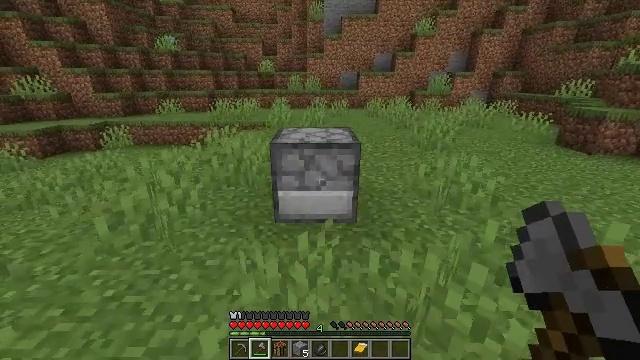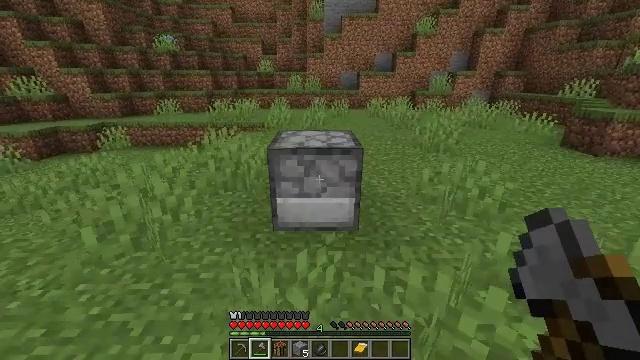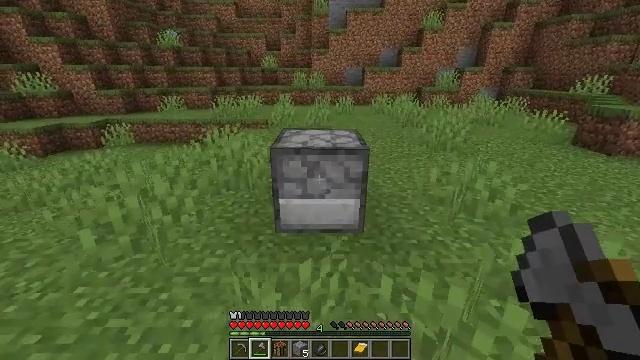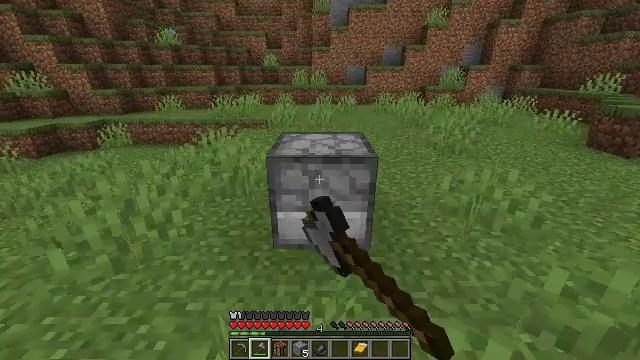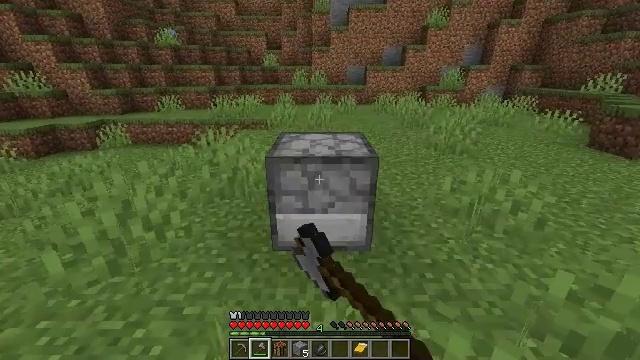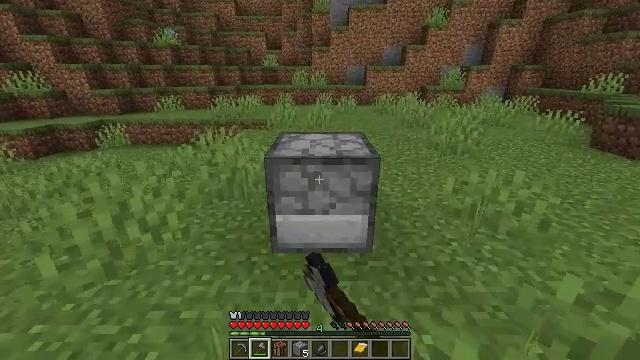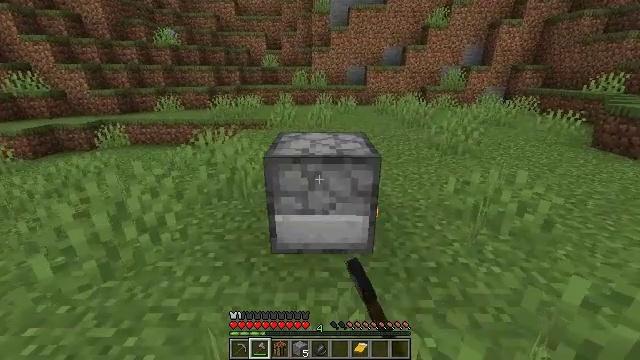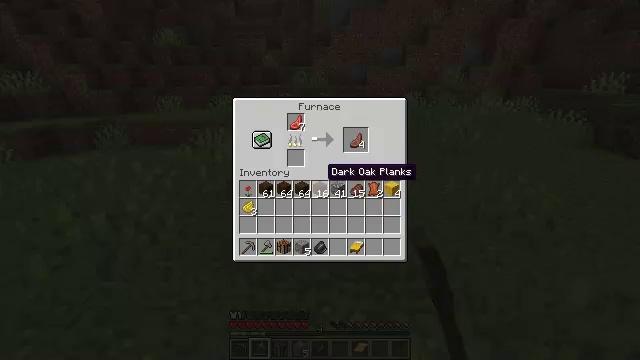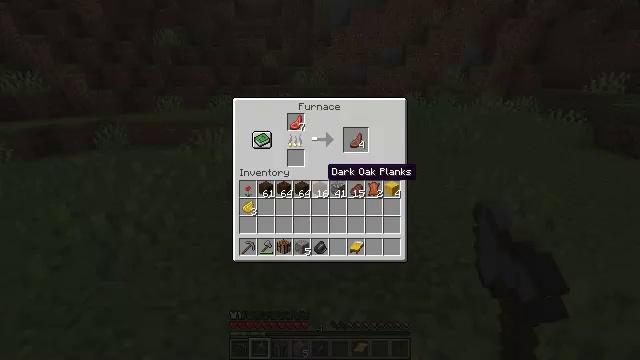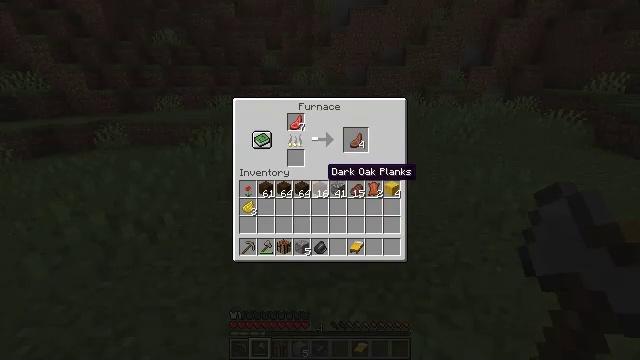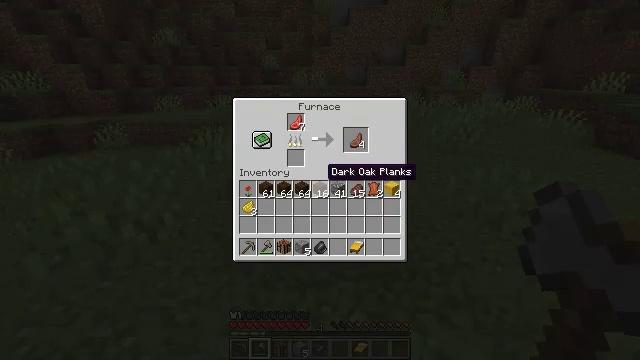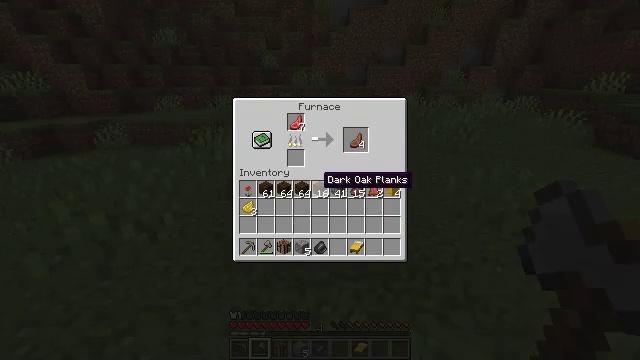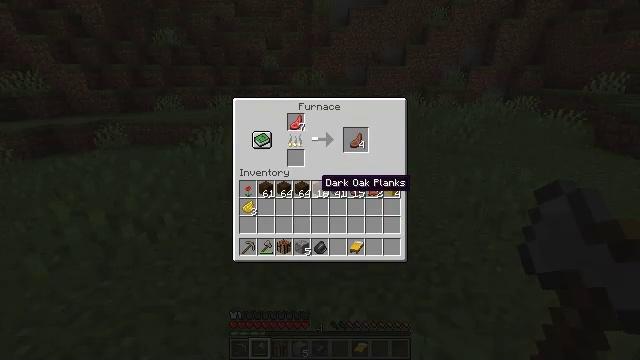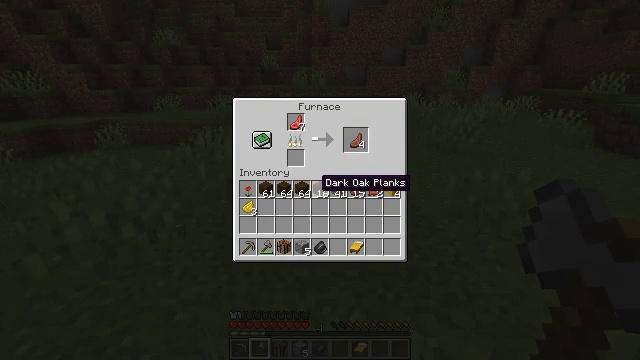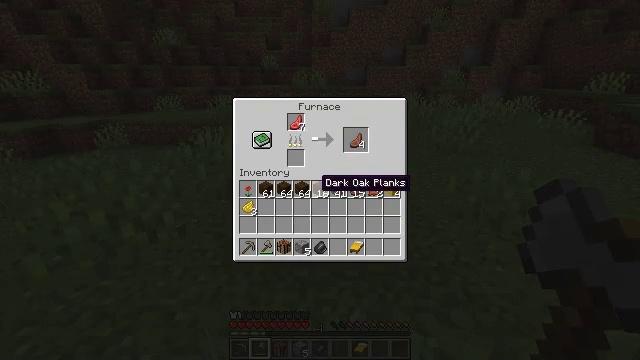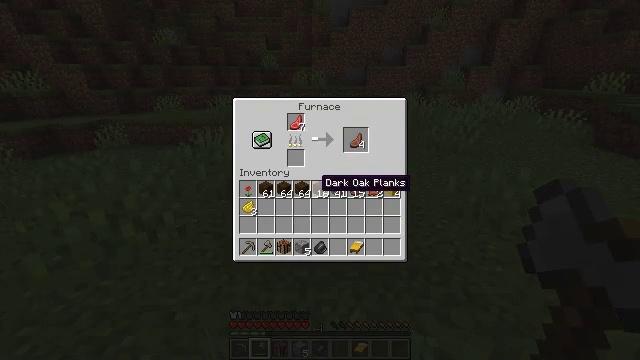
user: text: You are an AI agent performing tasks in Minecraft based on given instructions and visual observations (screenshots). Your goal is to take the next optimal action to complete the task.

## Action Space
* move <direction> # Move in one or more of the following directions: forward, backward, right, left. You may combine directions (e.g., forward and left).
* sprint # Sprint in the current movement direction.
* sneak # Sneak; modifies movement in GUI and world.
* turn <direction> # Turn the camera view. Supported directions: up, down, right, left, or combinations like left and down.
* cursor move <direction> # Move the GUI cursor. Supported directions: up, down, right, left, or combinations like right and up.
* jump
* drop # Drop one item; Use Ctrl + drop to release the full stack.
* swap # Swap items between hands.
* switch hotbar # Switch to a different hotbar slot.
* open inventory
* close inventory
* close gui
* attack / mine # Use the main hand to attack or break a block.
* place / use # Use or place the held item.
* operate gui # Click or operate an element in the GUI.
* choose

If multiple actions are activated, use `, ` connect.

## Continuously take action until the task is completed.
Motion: motion action
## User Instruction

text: Kill mobs.
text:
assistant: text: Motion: move forward
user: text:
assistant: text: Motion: move forward, use / place
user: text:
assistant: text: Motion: use / place
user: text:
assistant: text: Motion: use / place
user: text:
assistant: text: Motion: no_op
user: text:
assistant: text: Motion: no_op
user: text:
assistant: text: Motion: open gui
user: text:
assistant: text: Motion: no_op
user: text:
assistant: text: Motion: no_op
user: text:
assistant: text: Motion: no_op
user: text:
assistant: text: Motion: cursor move down
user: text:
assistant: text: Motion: no_op
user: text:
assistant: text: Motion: no_op
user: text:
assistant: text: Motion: no_op
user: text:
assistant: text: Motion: no_op
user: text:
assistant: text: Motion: no_op
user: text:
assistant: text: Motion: no_op
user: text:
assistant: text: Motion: no_op
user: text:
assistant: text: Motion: no_op
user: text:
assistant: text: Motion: no_op
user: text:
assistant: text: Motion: no_op
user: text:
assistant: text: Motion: no_op
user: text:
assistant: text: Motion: no_op
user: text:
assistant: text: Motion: no_op
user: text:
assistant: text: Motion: no_op
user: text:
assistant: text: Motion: no_op
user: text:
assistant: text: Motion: no_op
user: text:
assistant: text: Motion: no_op
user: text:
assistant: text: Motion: no_op
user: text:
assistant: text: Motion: no_op